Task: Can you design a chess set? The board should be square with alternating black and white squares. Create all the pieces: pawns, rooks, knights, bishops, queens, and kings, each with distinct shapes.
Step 4763:
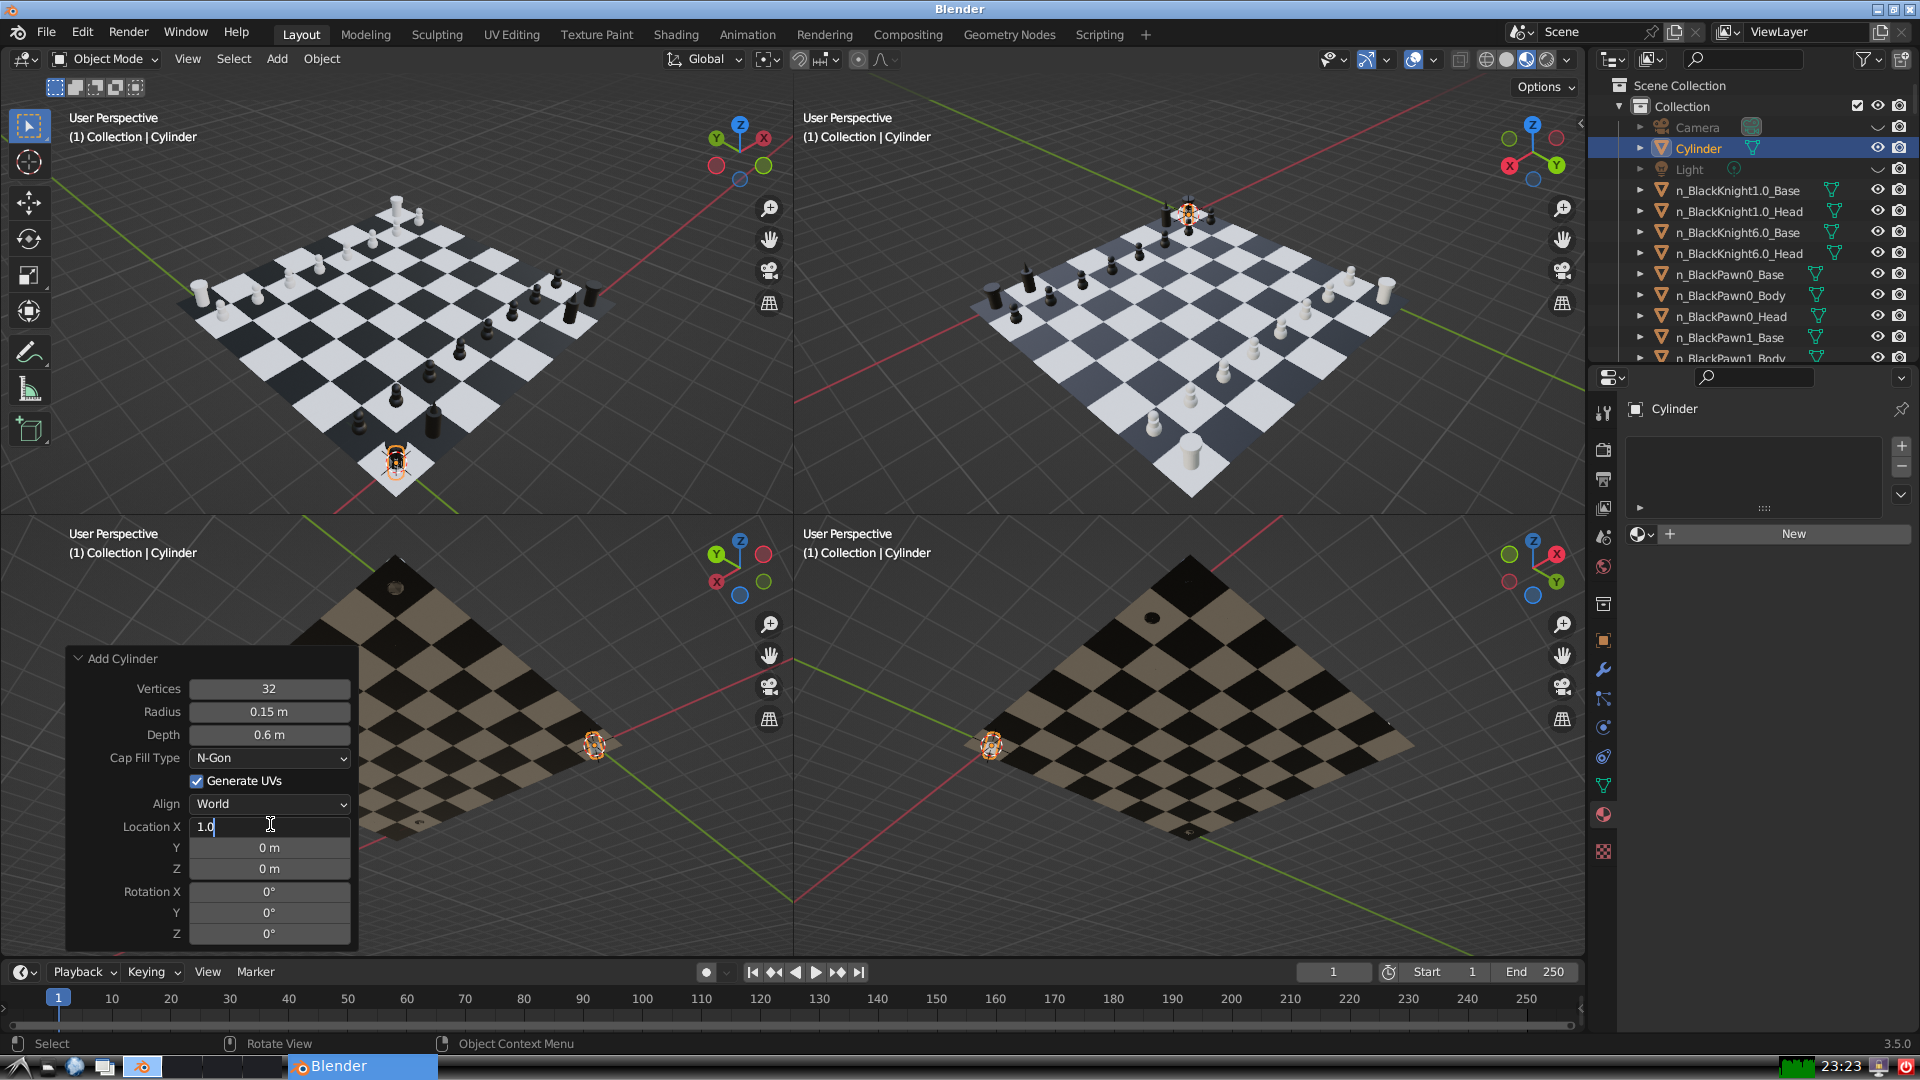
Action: {"key_press": ['Return']}